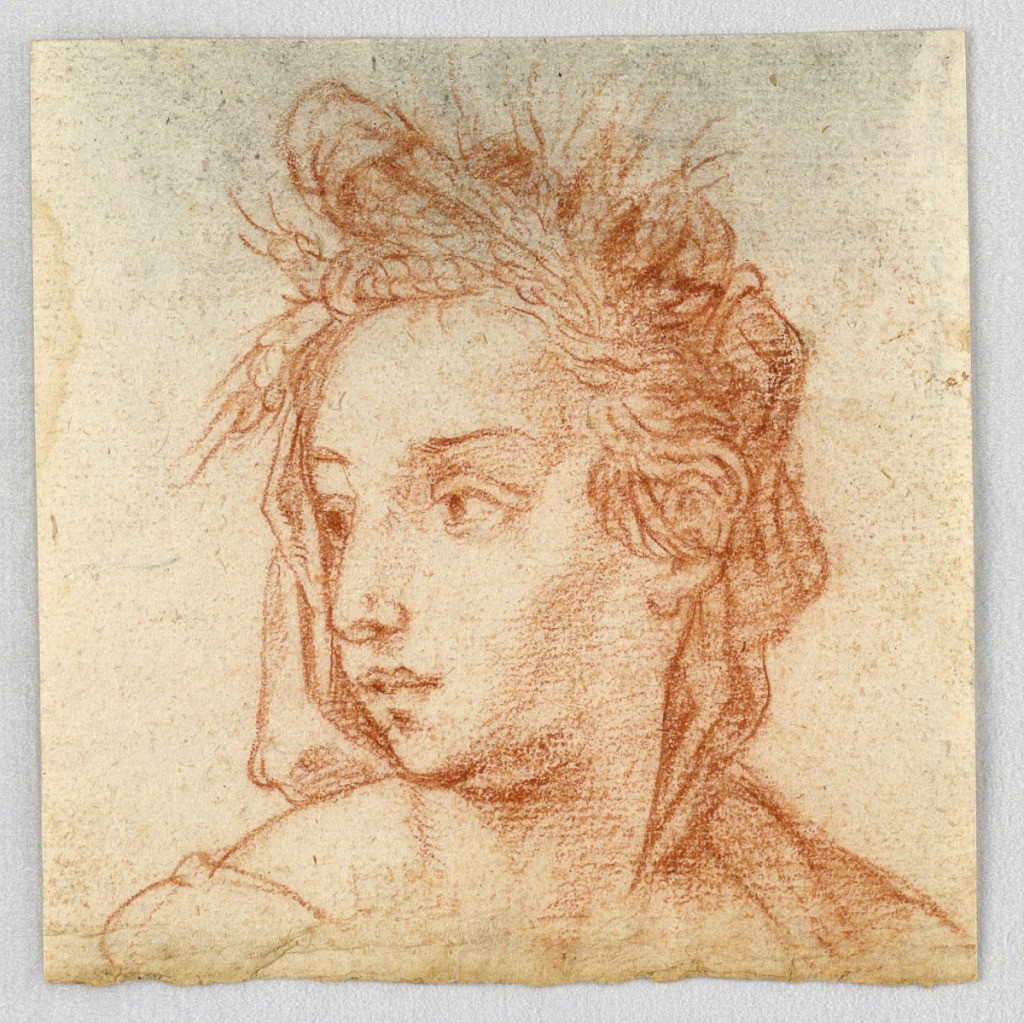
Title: Head of Summer
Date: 1580–1610
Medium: Red crayon on paper
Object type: Drawing
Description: Bust of allegorical figure shown in three-quarter view, turning to the left. Young male is crowned with ears of grain.